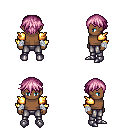
a pixel art fantasy rpg character, male body template, human, dark skin, gold arm armor, metal pants, pink short bangs hairstyle, white cloth bandages, metal boots, four views (front, back, left, right), 2x2 character sprite sheet, small pixel art, hard edges, no anti-aliasing